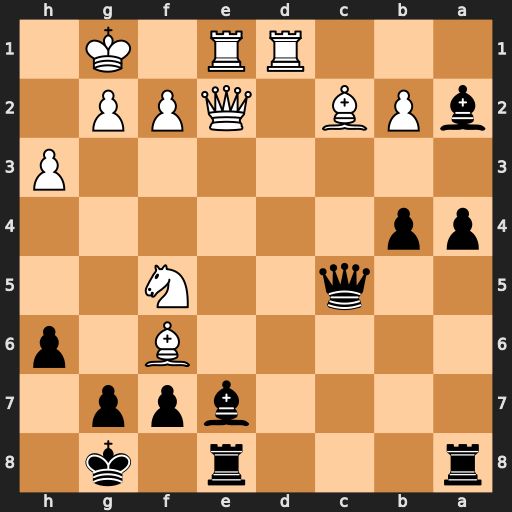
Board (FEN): r3r1k1/4bpp1/5B1p/2q2N2/pp6/7P/bPB1QPP1/3RR1K1
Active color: b
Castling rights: -
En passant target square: -
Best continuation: Bxf6 Qxe8+ Rxe8 Rxe8+ Kh7 Ne3+ g6